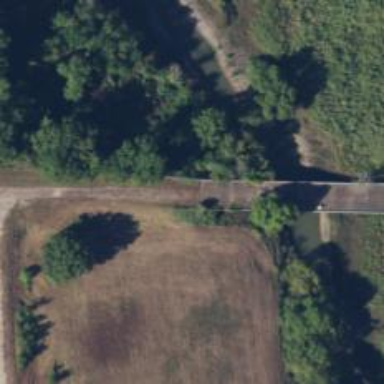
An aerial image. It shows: Bridge.